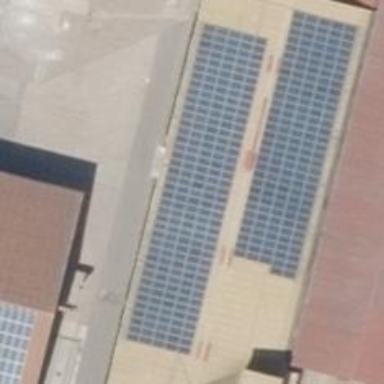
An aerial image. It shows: Solar-powered generator using photovoltaic technology. This small installation generates electricity through solar photovoltaic panels.